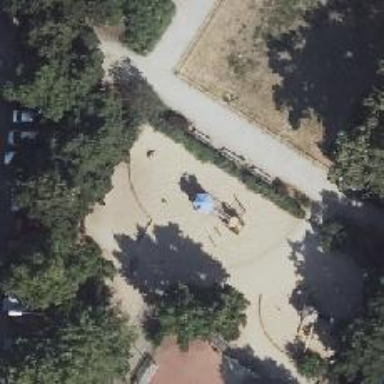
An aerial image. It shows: Playground with slide.